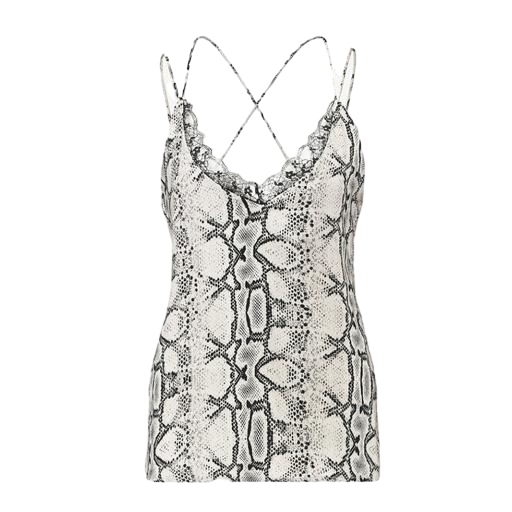
snake print, print strappy tank top, patterned tank top, white background